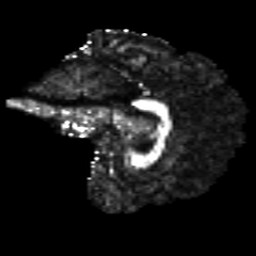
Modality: FA
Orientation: sagittal
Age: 22
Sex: male
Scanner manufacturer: siemens
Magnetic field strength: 3 T
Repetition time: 8.8 s
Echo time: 0.085 s